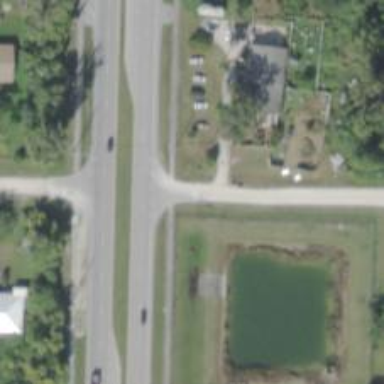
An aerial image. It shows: Stop road.